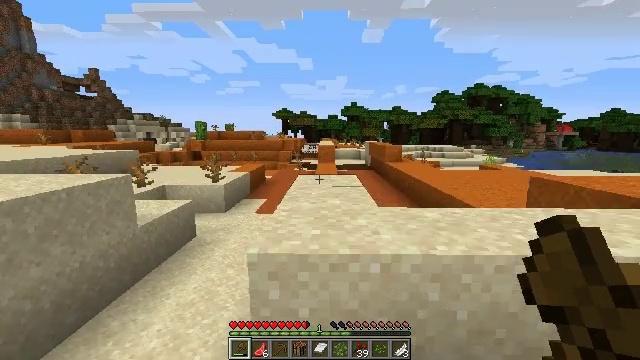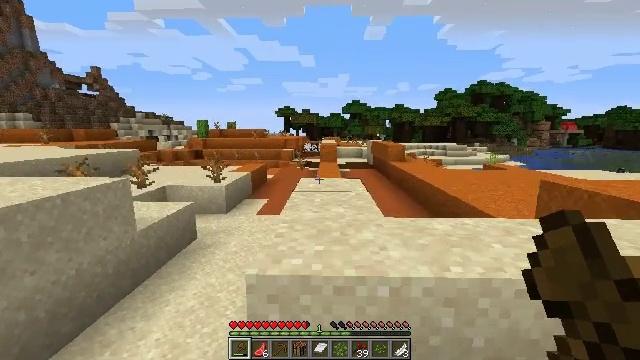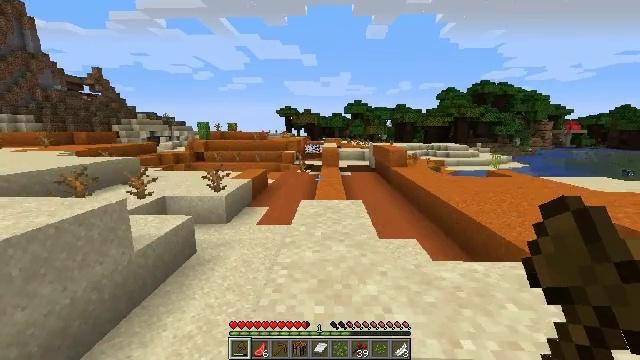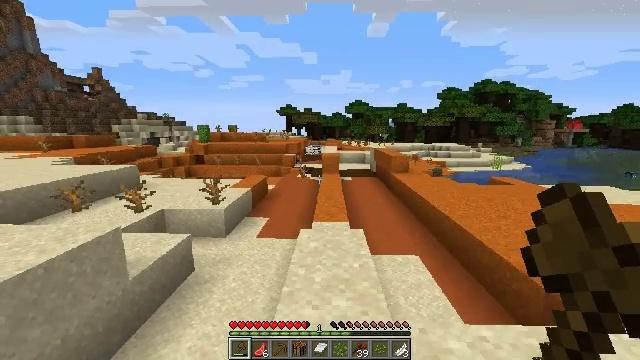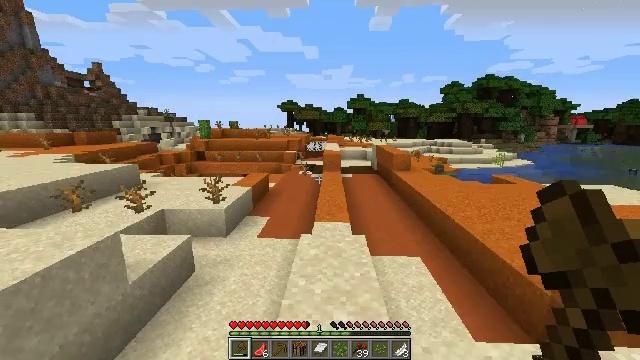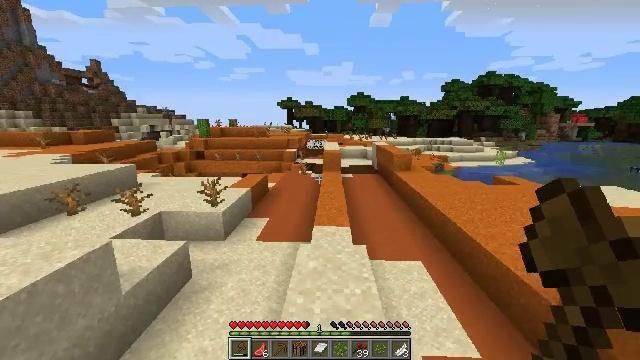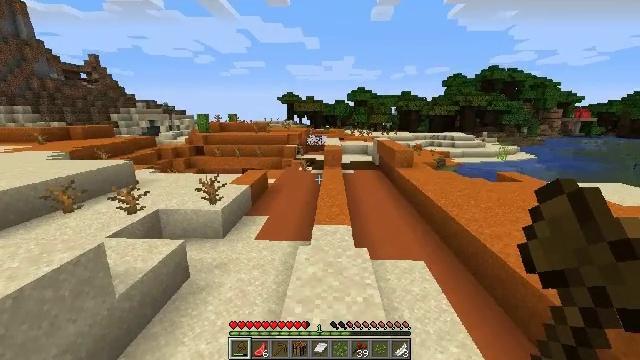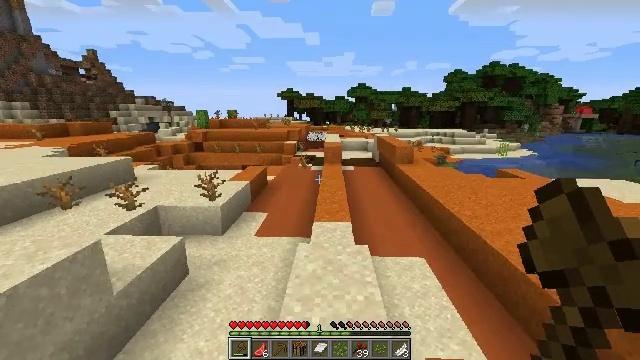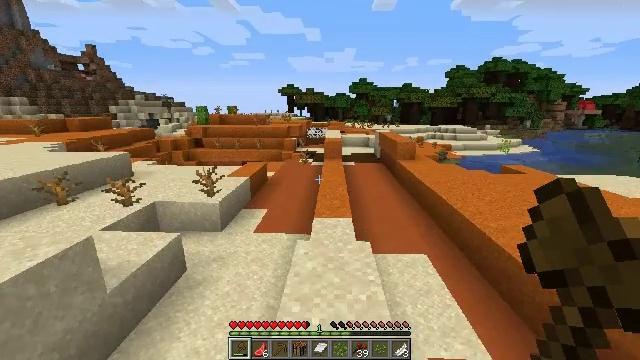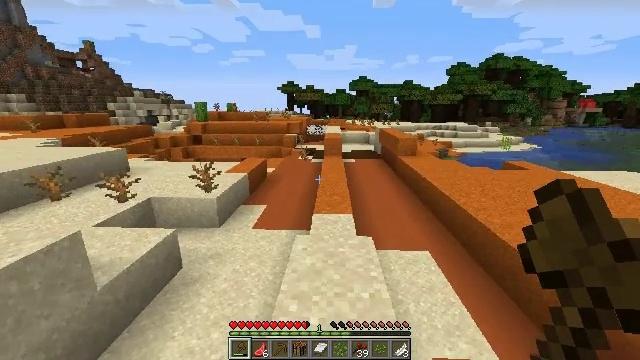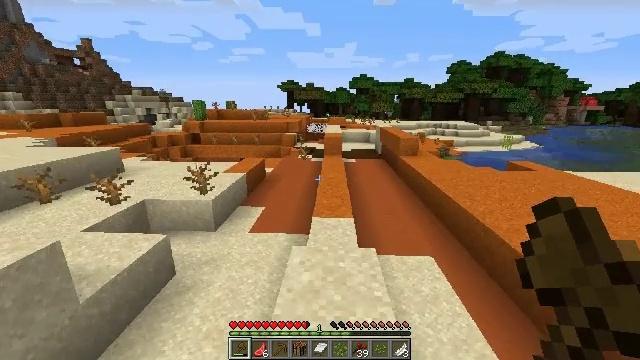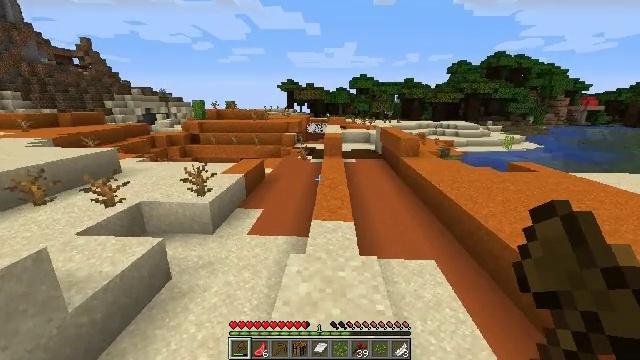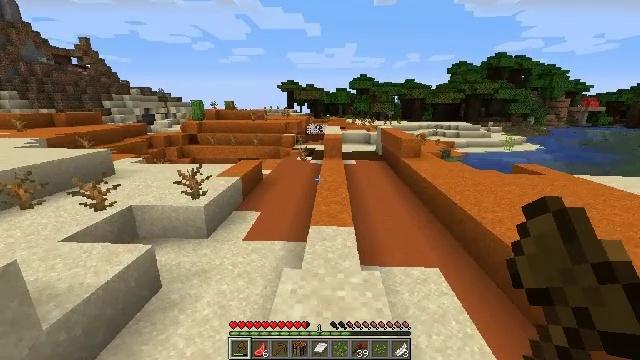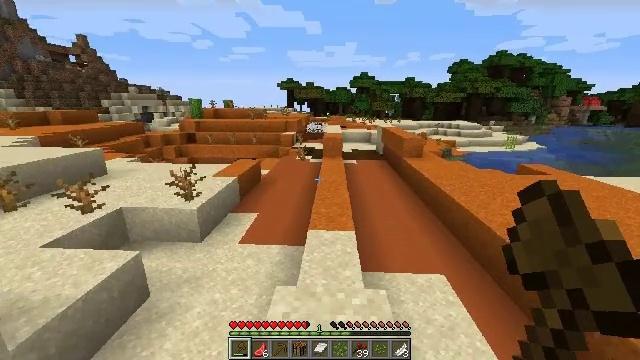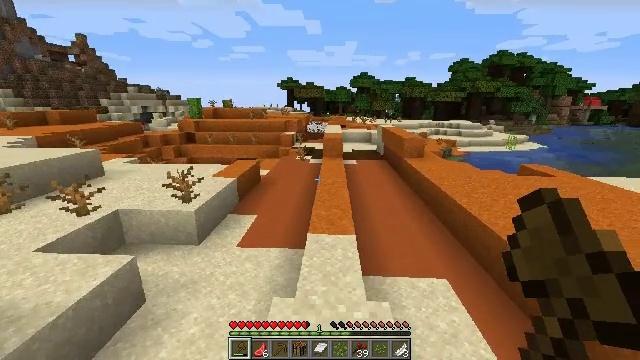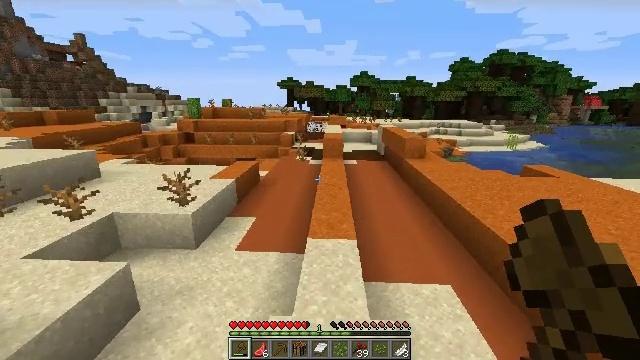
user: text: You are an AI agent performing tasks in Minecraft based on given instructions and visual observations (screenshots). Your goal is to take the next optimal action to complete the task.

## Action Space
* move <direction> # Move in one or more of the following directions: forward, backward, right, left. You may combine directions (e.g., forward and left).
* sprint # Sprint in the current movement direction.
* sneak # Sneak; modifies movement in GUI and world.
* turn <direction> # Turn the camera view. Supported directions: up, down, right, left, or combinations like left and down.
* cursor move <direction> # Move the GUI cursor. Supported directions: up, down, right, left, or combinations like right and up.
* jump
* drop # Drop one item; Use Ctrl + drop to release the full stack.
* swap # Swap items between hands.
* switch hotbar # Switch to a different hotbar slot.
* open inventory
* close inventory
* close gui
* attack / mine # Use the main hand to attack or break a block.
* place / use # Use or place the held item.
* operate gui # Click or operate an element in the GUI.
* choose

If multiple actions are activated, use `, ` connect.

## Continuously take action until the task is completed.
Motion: motion action
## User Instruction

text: Collect red sand from a desert biome.
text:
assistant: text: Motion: move forward, jump
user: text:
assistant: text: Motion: move forward, jump
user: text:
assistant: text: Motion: move forward, jump
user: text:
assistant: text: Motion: move forward, turn down, jump
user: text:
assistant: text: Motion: move forward, jump
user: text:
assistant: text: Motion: move forward, turn down
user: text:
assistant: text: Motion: move forward
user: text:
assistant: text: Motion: move forward
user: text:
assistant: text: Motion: move forward
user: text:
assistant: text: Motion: move forward
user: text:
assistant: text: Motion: move forward
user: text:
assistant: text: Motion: move forward
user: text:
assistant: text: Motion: move forward
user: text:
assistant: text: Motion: move forward
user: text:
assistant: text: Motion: move forward
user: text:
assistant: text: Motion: move forward
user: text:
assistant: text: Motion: move forward
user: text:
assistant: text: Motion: move forward, turn left and down
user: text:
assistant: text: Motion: move forward, turn left and down
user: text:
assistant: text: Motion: turn left
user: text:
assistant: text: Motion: turn left
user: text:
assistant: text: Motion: move right
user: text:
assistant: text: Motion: move right
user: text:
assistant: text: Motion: move right
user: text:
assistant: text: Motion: move right
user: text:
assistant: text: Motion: no_op
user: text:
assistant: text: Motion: no_op
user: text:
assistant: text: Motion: no_op
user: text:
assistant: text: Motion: no_op
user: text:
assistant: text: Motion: no_op